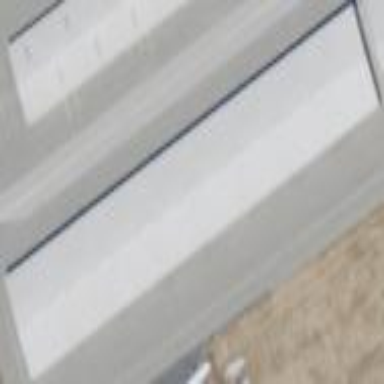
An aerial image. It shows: Hangar located at airport.